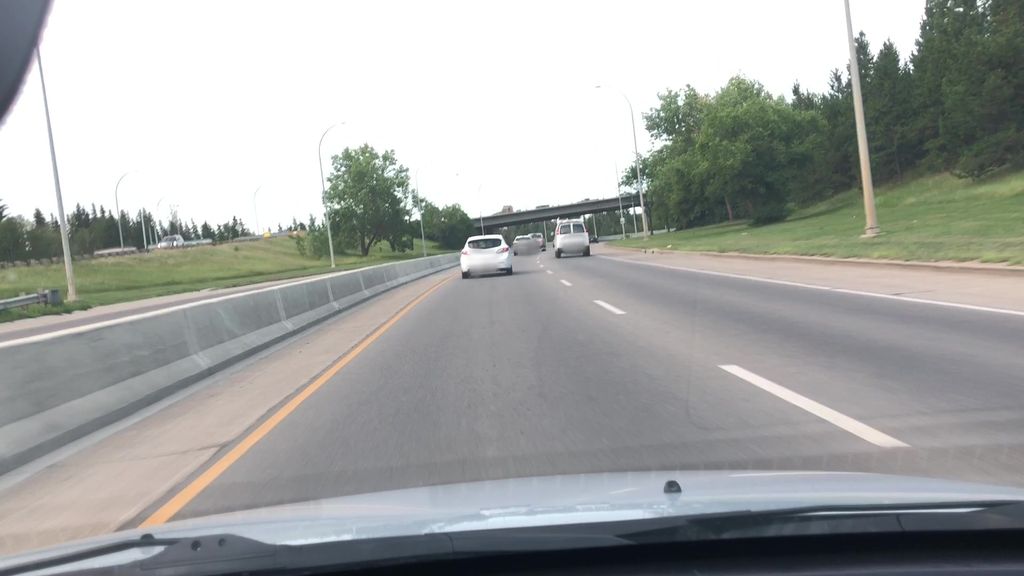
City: edmonton